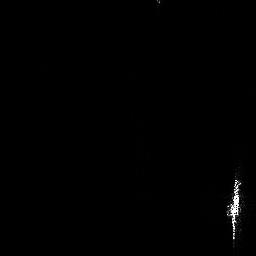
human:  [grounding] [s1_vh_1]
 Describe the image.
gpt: In the satellite image, there is  <ref>1 medium ship </ref> <box>[[87, 64, 95, 96, 0]]</box> located at bottom right.